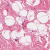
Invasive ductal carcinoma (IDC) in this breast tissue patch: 0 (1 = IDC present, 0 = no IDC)